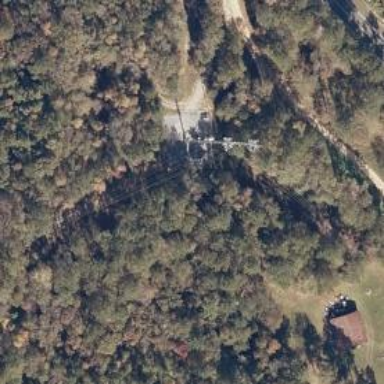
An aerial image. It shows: Communication mast tower.